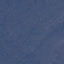
Land use / land cover class: Forest